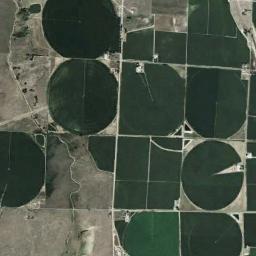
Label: circular_farmland